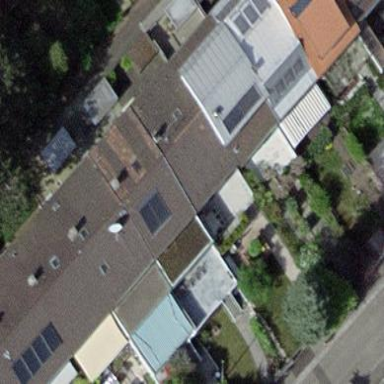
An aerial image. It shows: Terrace building.